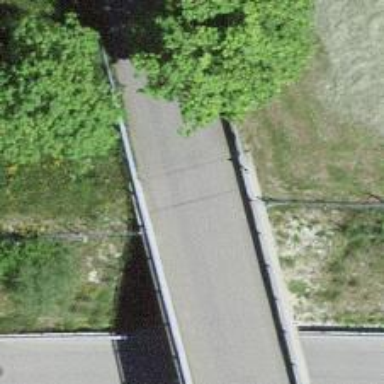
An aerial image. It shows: Unclassified road on bridge.